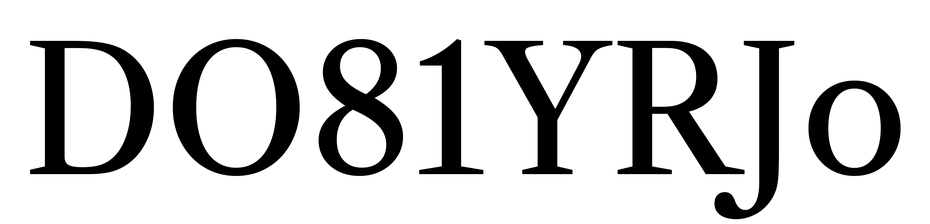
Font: LibreCaslonText_Regular